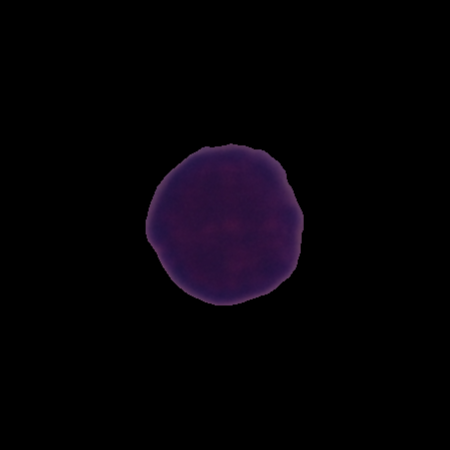
Label: healthy